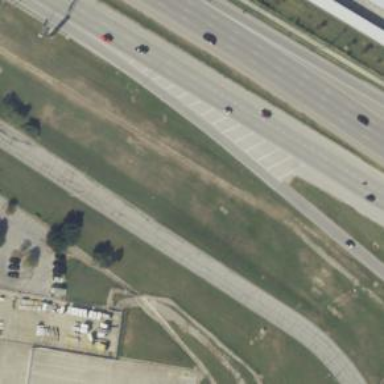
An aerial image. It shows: Asphalt frontage road connected to trunk link highway.